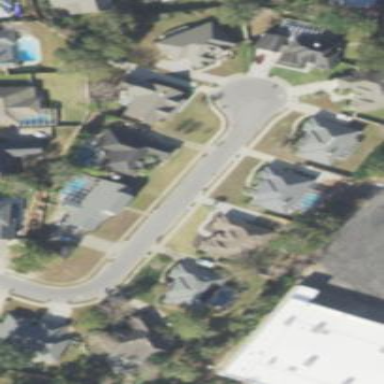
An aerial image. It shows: Single-family residential area.